Field crop: tomato
Growth stage: 1
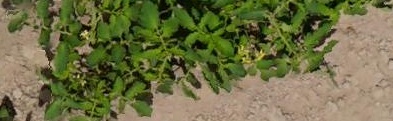
Species: tomato